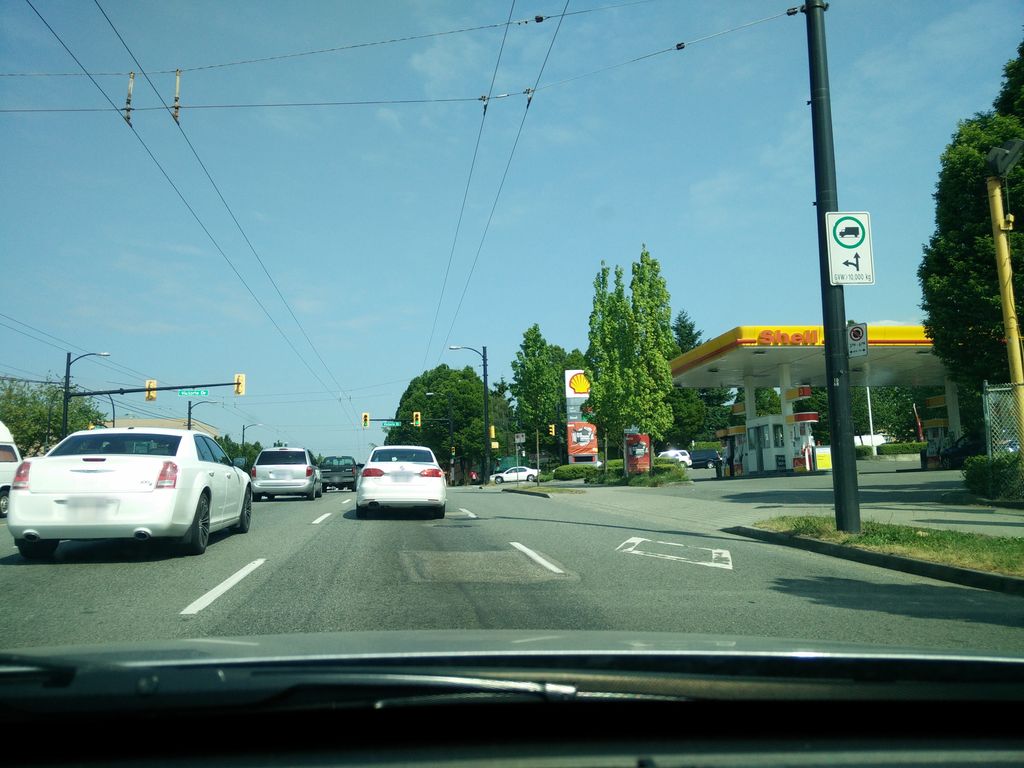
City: vancouver